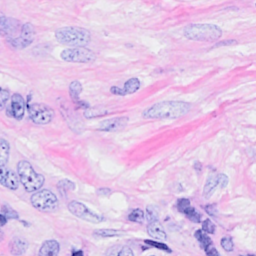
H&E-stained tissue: Breast